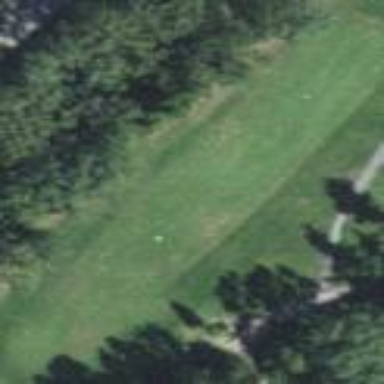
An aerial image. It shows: Well-maintained grassy area known as fairway on golf course.